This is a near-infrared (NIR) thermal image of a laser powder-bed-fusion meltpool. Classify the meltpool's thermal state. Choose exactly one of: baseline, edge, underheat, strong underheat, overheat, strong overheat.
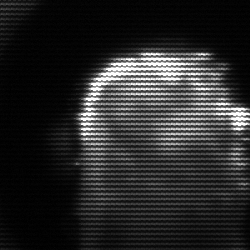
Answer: baseline